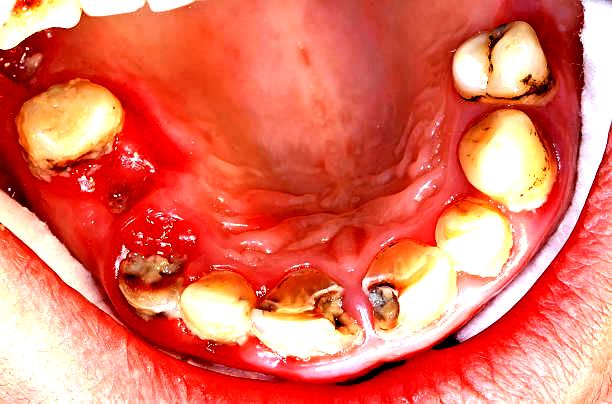
Condition: Gingivitis